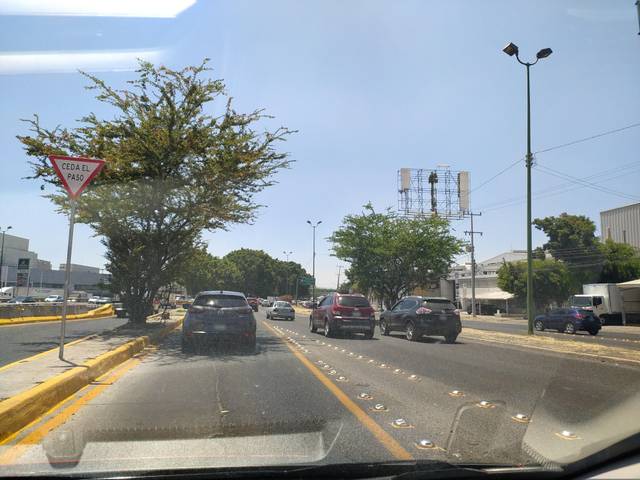
Region: Mexico
Coordinates: 20.6249, -103.326